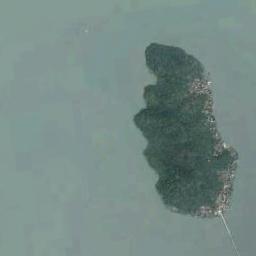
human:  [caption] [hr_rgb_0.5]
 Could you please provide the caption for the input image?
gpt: The island with dense vegetation is surrounded by green waters .

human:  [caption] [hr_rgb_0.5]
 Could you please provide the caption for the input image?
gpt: Many trees are on the island .

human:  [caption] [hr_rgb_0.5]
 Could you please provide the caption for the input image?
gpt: The island on the left is several times as large as the island on the right .

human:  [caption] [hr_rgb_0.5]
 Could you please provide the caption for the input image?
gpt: The irregularly shaped green island is surrounded by pale blue water, And the island has lush green vegetation and slabs of houses .

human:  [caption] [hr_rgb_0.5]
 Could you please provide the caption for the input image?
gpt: There are many buildings on the green island .